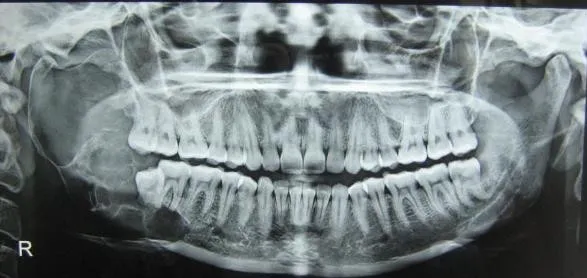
OPG showing cystic lesion.
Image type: radiology (x_ray)